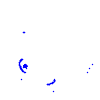
Particle: proton